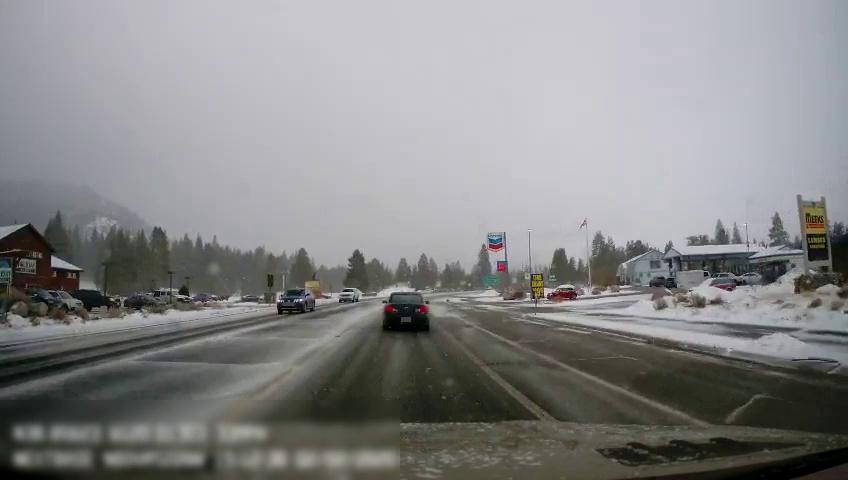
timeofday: Day
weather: Snowy
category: Drivable Space
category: Vehicles | SUV
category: Vehicles | Car
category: Vehicles | SUV
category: Vehicles | SUV
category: Vehicles | Car
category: Vehicles | SUV
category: Vehicles | SUV
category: Vehicles | Car
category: Vehicles | SUV
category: Vehicles | SUV
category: Vehicles | SUV
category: Vehicles | SUV
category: Vehicles | SUV
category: Vehicles | SUV
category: Vehicles | SUV
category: Vehicles | SUV
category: Vehicles | Car
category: Lanes | Current Lane
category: Traffic | Signs